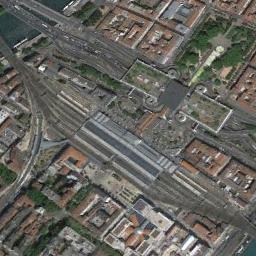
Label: railway_station